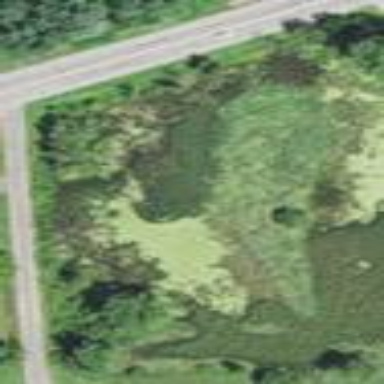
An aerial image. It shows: Marsh wetland.